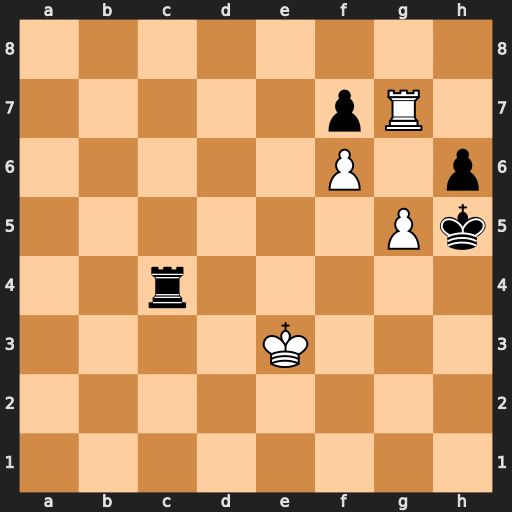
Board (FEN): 8/5pR1/5P1p/6Pk/2r5/4K3/8/8
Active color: w
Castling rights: -
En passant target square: -
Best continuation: g6 fxg6 f7